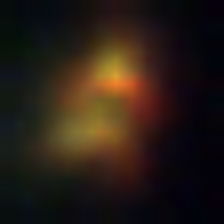
Taxon: NanoPlankton
Group: Other